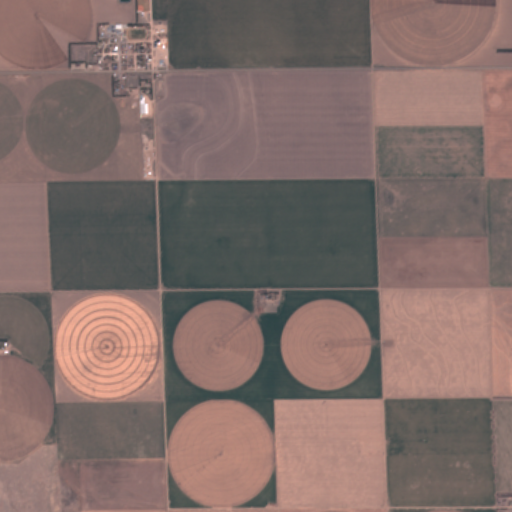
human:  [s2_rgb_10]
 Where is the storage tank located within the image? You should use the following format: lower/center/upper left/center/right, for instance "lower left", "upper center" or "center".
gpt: The storage tank is located in the upper left of the image.
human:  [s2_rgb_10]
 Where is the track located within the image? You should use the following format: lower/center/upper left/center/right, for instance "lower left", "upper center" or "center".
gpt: There is no track in the image.